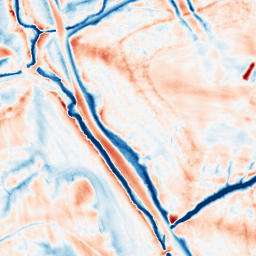
Category: edge_preserving
Decomposition family: guided
Decomposition parameters: radius: 8
eps: 0.001
Upsampling method: linear_exact
Upsampling parameters: scale: 4
Upsampling scale: 4